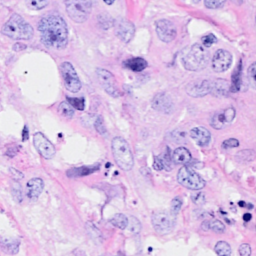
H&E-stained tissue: Breast